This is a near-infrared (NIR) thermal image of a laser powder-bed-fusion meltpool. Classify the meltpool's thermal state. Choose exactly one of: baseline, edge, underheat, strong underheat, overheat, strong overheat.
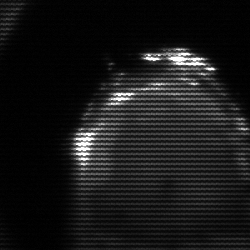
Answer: edge